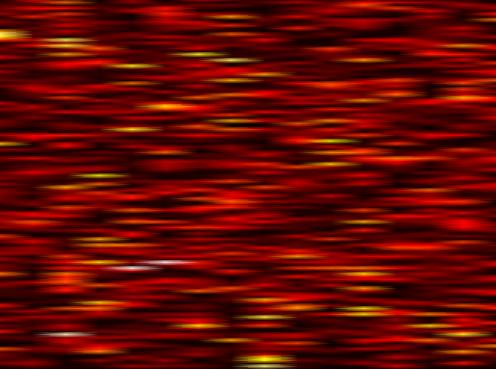
Label: UFMC